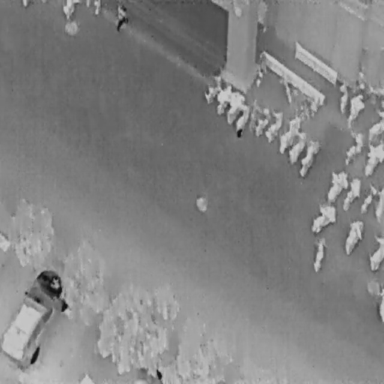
There are 30 objects shown in the infrared image, including a Car, 28 Bicycles, and a Person.